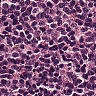
Metastatic tissue present: no